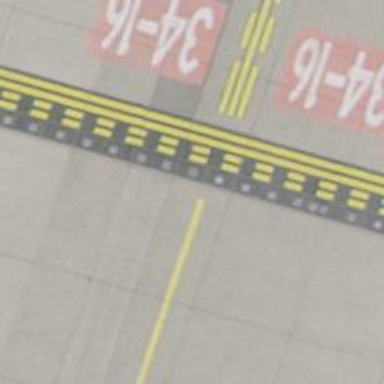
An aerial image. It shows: View of taxiway at the airport.